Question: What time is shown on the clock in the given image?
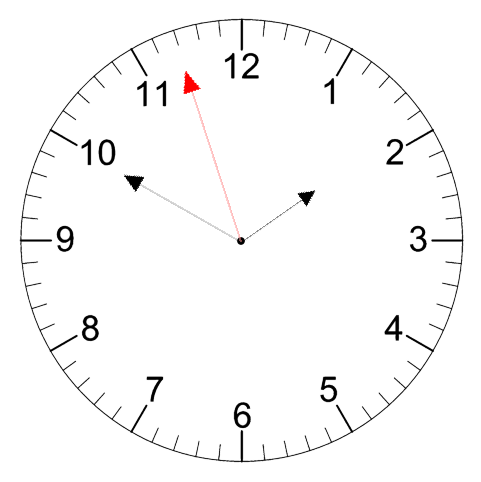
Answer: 01:49:57